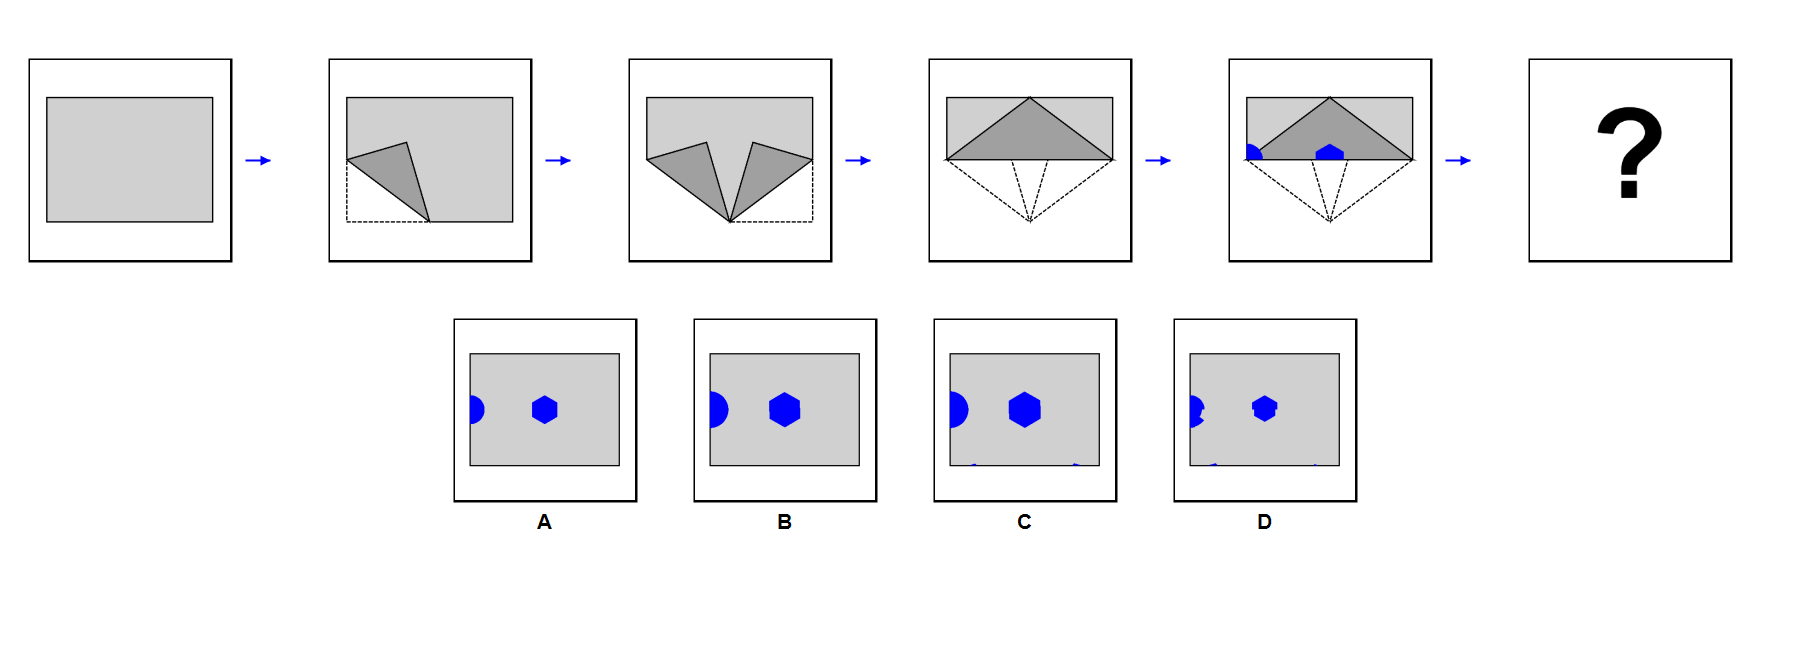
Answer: A